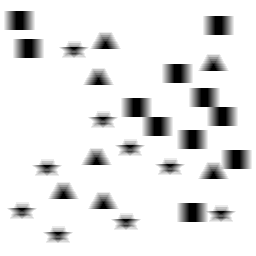
Squares: 11
Triangles: 7
Stars: 9
Total shapes: 27